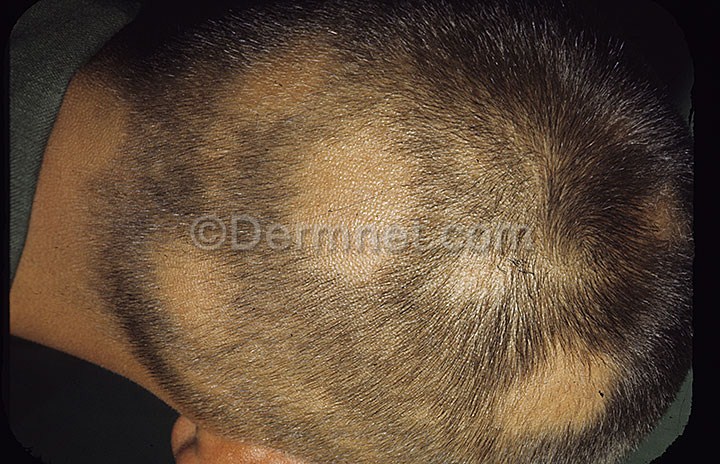
Disease: Hair Loss Photos Alopecia and other Hair Diseases